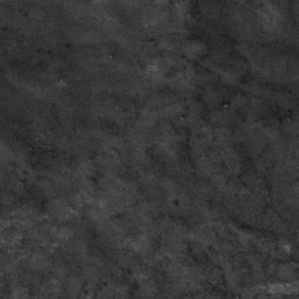
Label: frost